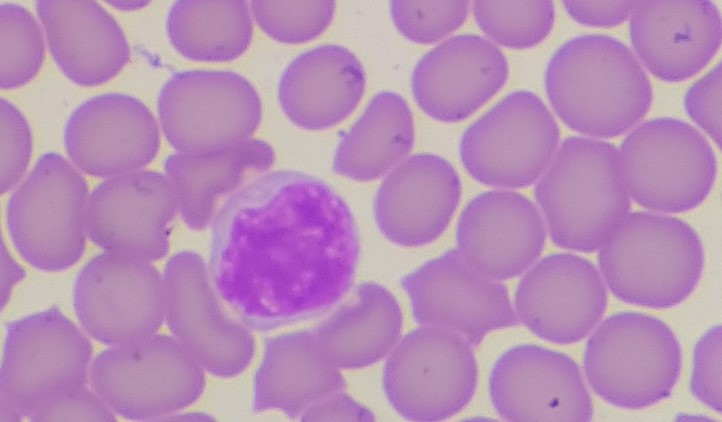
White blood cell type: Lymphocyte